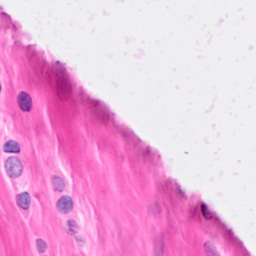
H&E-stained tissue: Breast